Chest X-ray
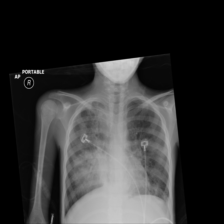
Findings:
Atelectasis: negative
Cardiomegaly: negative
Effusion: negative
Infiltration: negative
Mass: negative
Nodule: negative
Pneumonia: positive
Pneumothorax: negative
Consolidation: negative
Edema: negative
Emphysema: negative
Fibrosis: negative
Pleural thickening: negative
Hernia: negative